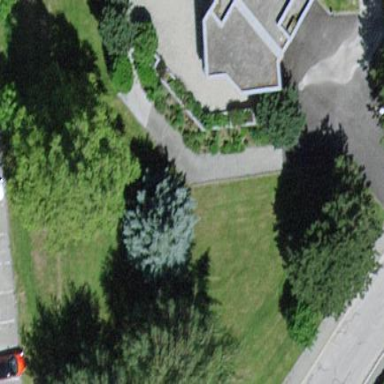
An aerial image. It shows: Park with grassy surface.